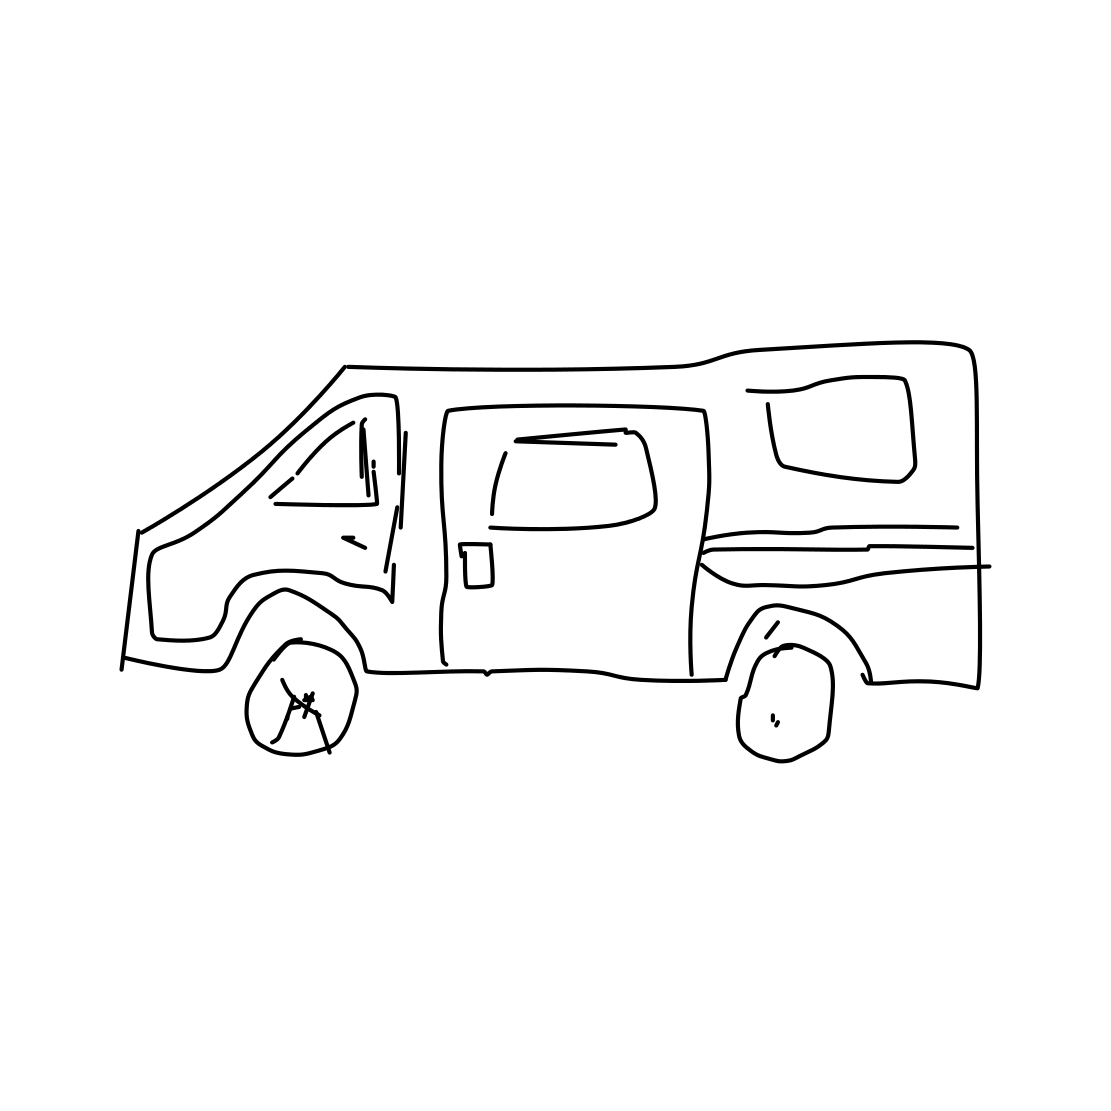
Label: van